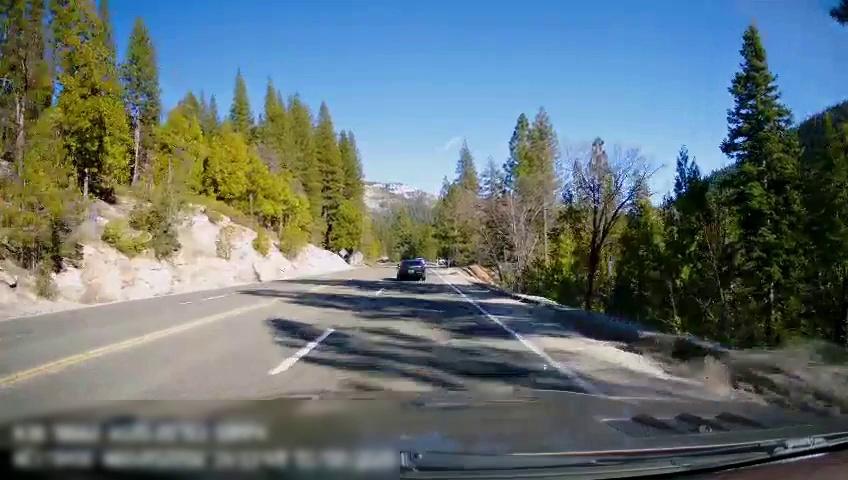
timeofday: Day
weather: Sunny
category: Drivable Space
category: Vehicles | Car
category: Lanes | Opposite Lane
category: Lanes | Current Lane
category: Lanes | Current Lane
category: Lanes | Opposite Lane
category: Lanes | Current Lane
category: Lanes | Opposite Lane